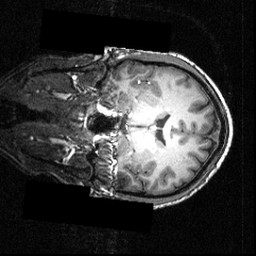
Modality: T1w
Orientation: coronal
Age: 25
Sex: male
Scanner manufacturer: siemens
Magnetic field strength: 3.951 T
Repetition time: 1.5 s
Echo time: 0.00335 s